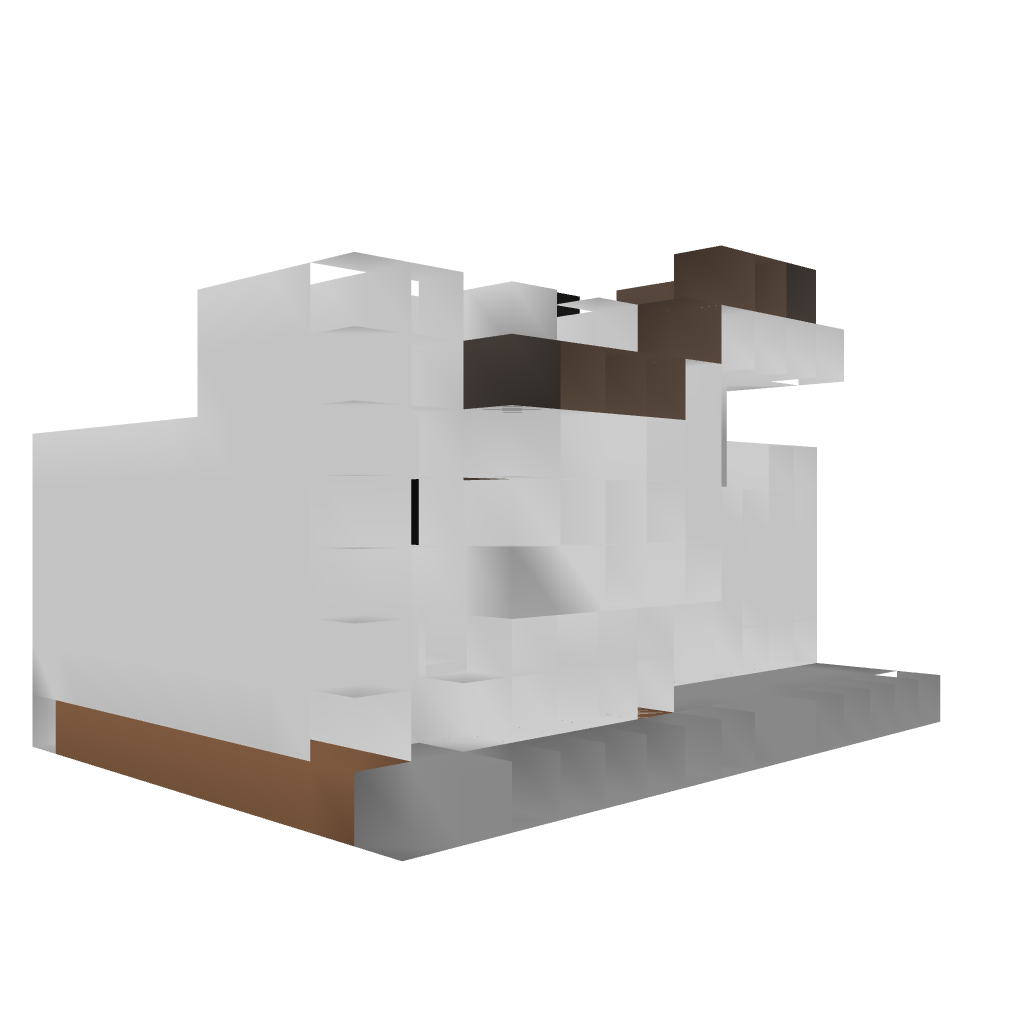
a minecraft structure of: minecart dispenser